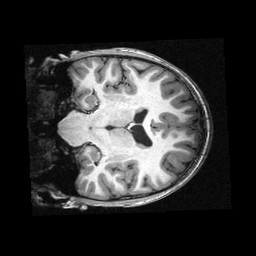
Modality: T1w
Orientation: coronal
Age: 11
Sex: male
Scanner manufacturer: siemens
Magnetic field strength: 3 T
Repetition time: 2.3 s
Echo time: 0.00336 s